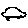
Label: car